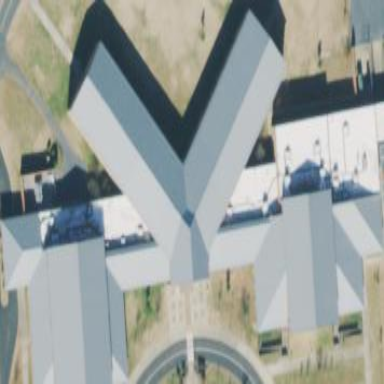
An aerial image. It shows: School building.